Interaction volume radius: 5 \u00c5
Interaction volume height: 20 \u00c5
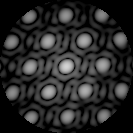
Disorder parameter: 0.0657